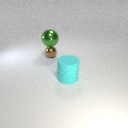
small brown metal sphere below large green metal sphere